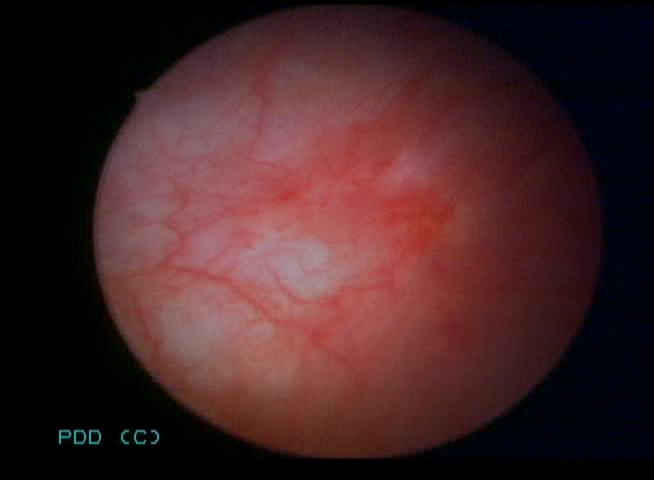
Modality: WLC
Class: Normal mucosa
Bladder cancer association: No